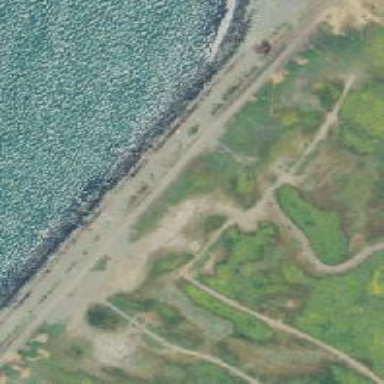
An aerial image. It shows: Breakwater structure.